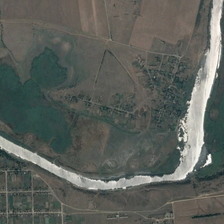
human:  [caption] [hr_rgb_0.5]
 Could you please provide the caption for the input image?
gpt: a vehicle is on the road beside the river .

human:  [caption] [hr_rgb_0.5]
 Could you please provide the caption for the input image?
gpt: many green plants and barelands are in two sides of a curved white river .

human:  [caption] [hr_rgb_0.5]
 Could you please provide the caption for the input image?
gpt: many green plants and barelands are in two sides of a curved white river .

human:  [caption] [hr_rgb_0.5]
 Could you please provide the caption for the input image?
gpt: a crooked river flows through a large area .

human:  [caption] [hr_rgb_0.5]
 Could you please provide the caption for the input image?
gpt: a crooked river flows through a large area .